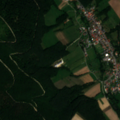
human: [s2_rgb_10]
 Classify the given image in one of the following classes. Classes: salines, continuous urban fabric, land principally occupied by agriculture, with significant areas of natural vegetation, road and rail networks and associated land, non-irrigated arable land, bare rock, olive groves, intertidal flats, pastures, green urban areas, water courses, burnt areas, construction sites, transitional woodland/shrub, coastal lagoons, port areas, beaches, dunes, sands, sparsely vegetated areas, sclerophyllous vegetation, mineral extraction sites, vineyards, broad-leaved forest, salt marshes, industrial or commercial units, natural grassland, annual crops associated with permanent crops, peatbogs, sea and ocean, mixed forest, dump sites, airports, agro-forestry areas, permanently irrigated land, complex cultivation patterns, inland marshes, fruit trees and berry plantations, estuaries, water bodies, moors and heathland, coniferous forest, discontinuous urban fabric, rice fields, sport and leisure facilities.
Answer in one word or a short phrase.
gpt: discontinuous urban fabric, non-irrigated arable land, complex cultivation patterns, mixed forest